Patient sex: M
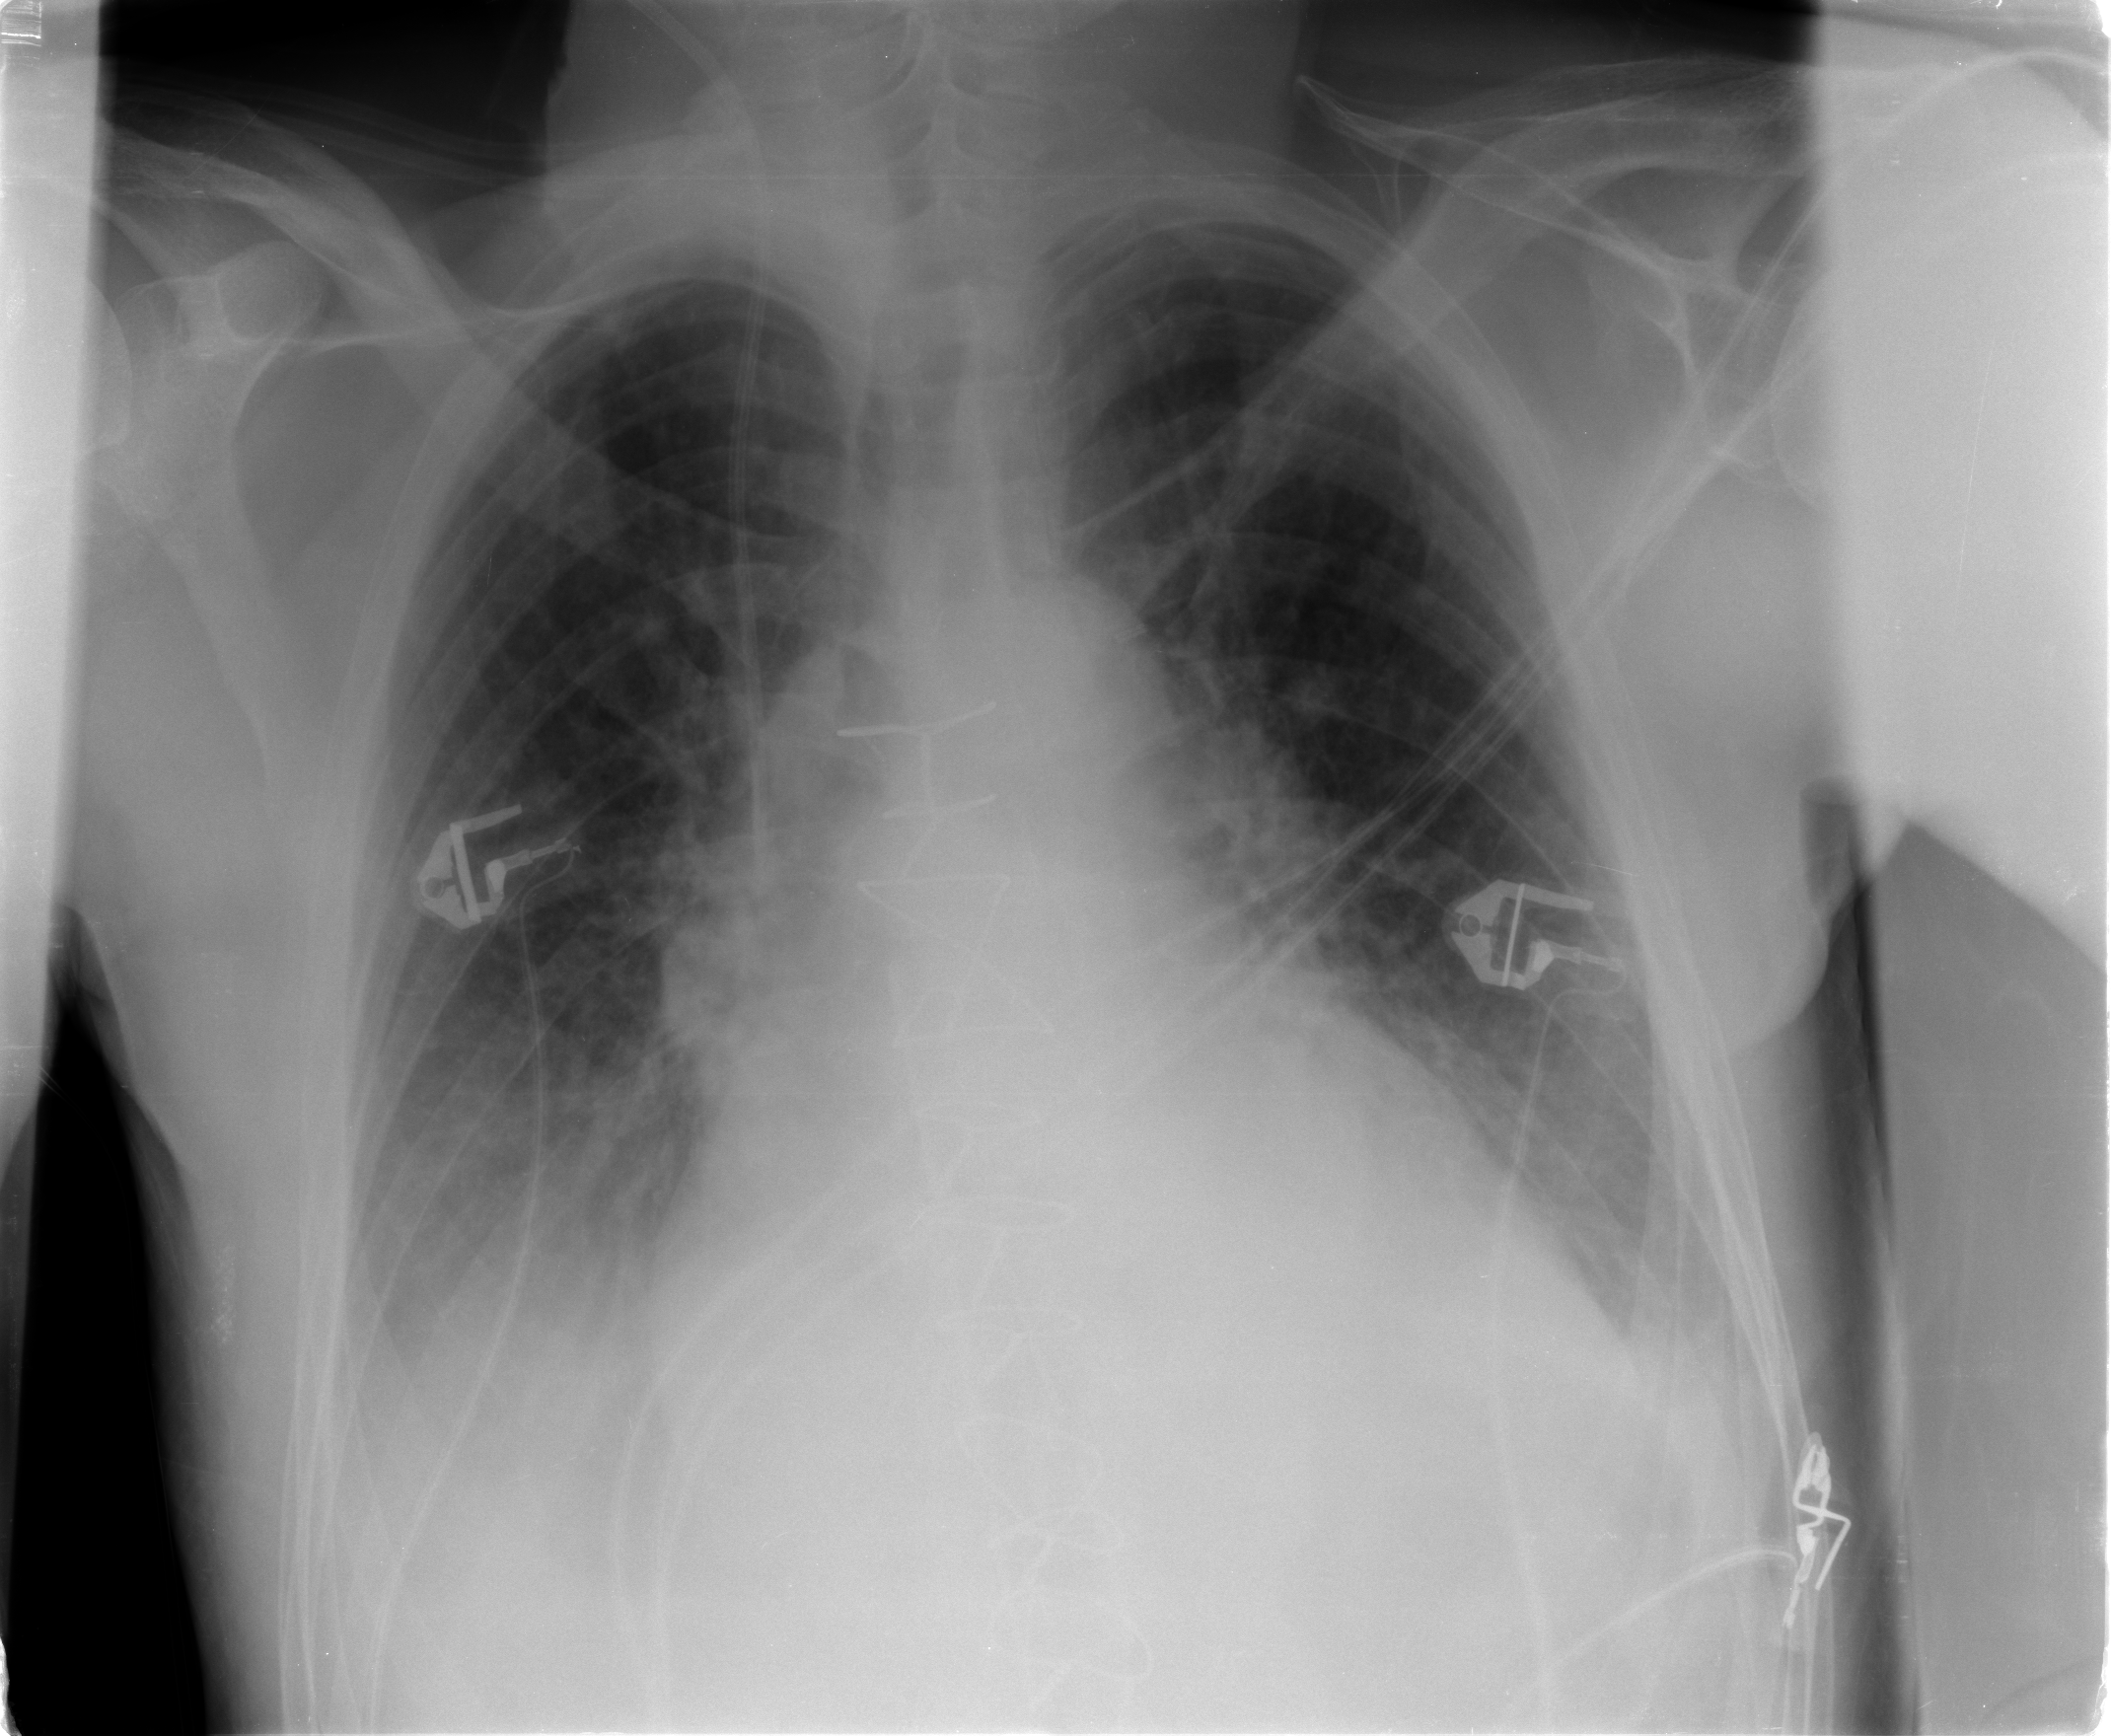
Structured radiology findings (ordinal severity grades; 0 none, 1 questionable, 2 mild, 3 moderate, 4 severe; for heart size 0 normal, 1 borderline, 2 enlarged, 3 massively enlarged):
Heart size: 2
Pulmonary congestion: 2
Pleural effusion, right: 2
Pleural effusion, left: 2
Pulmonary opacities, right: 0
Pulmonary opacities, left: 0
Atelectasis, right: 2
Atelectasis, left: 2